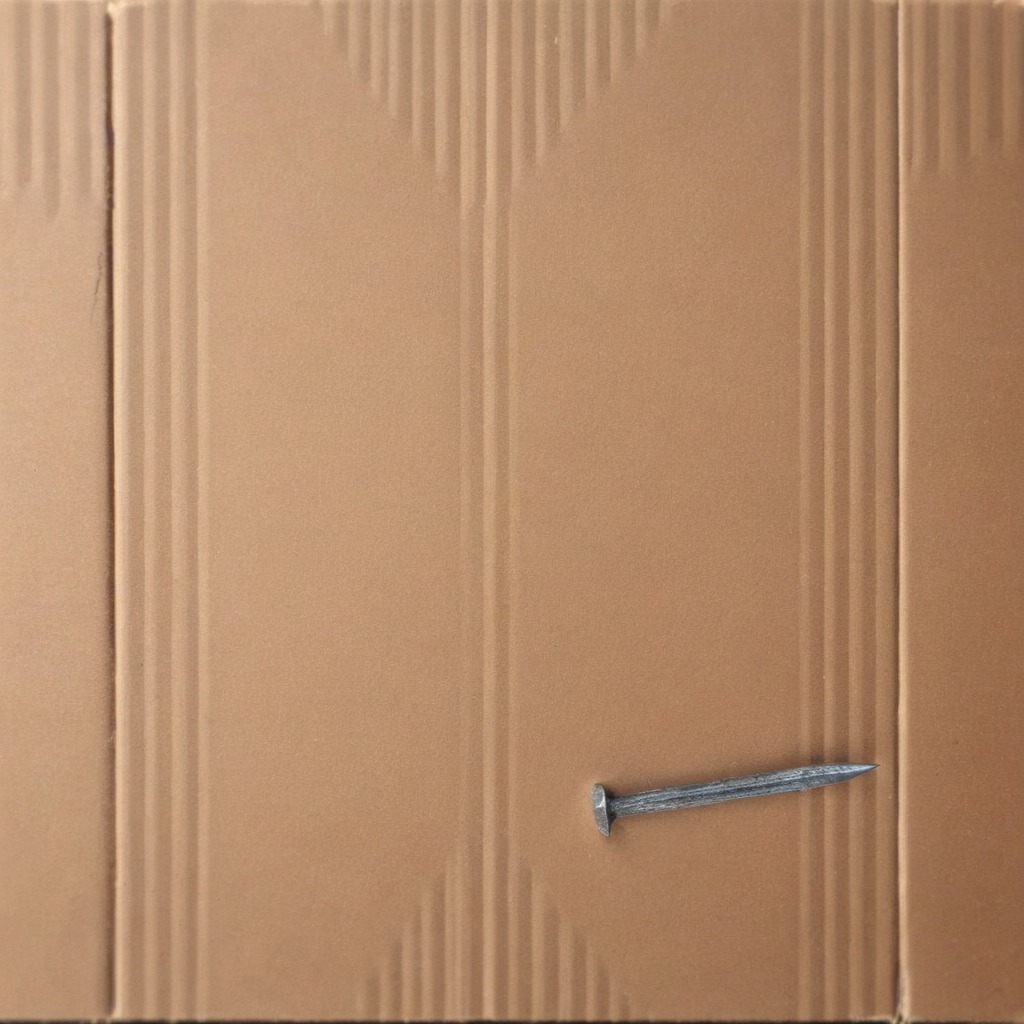
An iron nail is lying on the cardboard box surface in an outdoor workshop during daytime bright natural light soft shadows slightly creased but